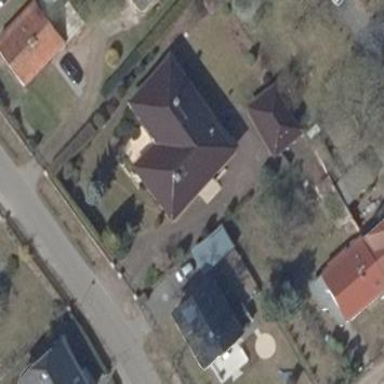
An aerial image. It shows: Detached building with gabled roof.